Question: I have created a app on facebook. I have added keyhash properly and app was running fine but when i came today and try to run it again it gives me this error.
This is second time it happens. Previsouly when i get this error i removed the app and add it again and it starts working again and offcourse i can't do it again and again.
One more thing, the key hash he mentioned in the error is not the same i added in the app and if i go to app setting the key hash is correct there.
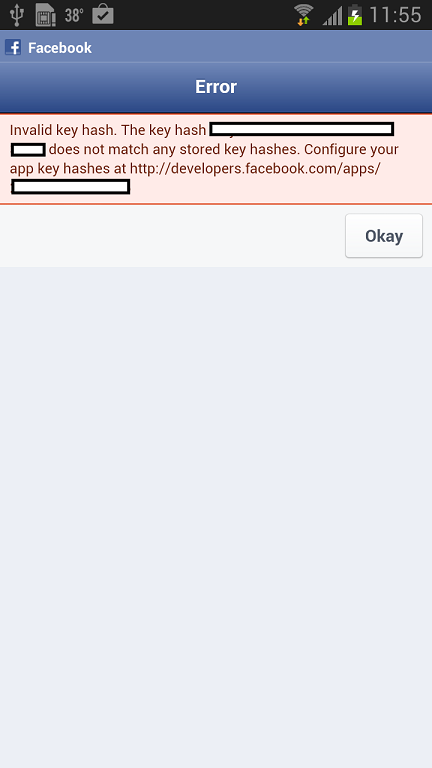
Answer: delete the app and try to create a new hash key by following this
<URL>!